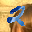
Label: 2